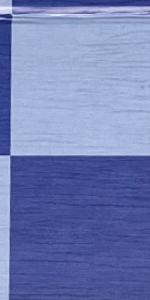
Label: Empty